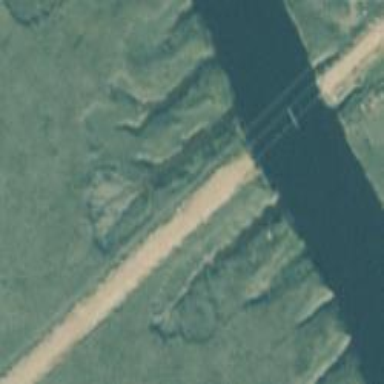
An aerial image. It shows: Abandoned railroad bridge.